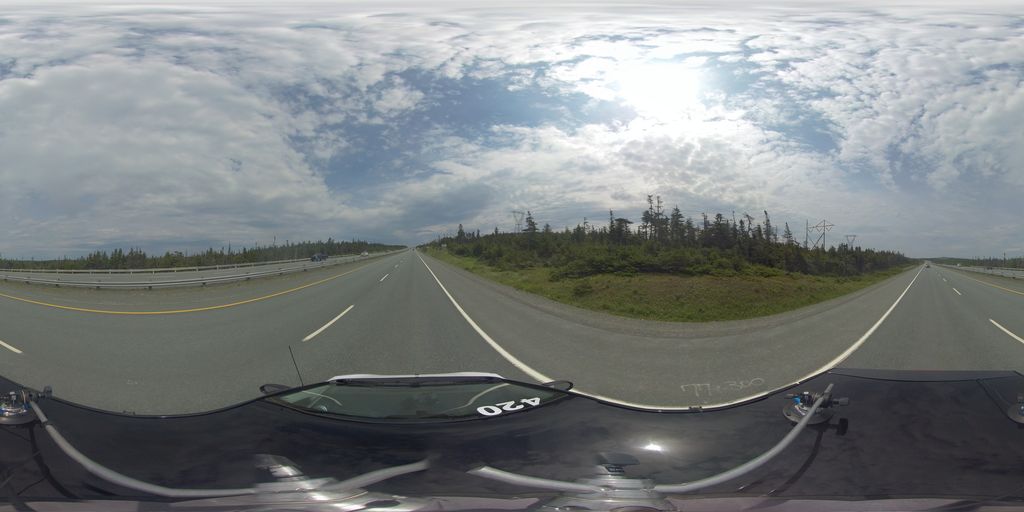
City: st_johns